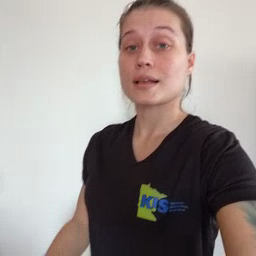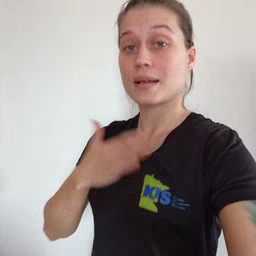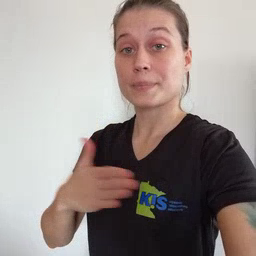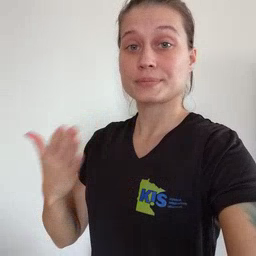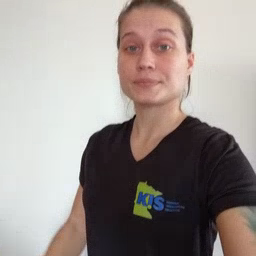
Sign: happy